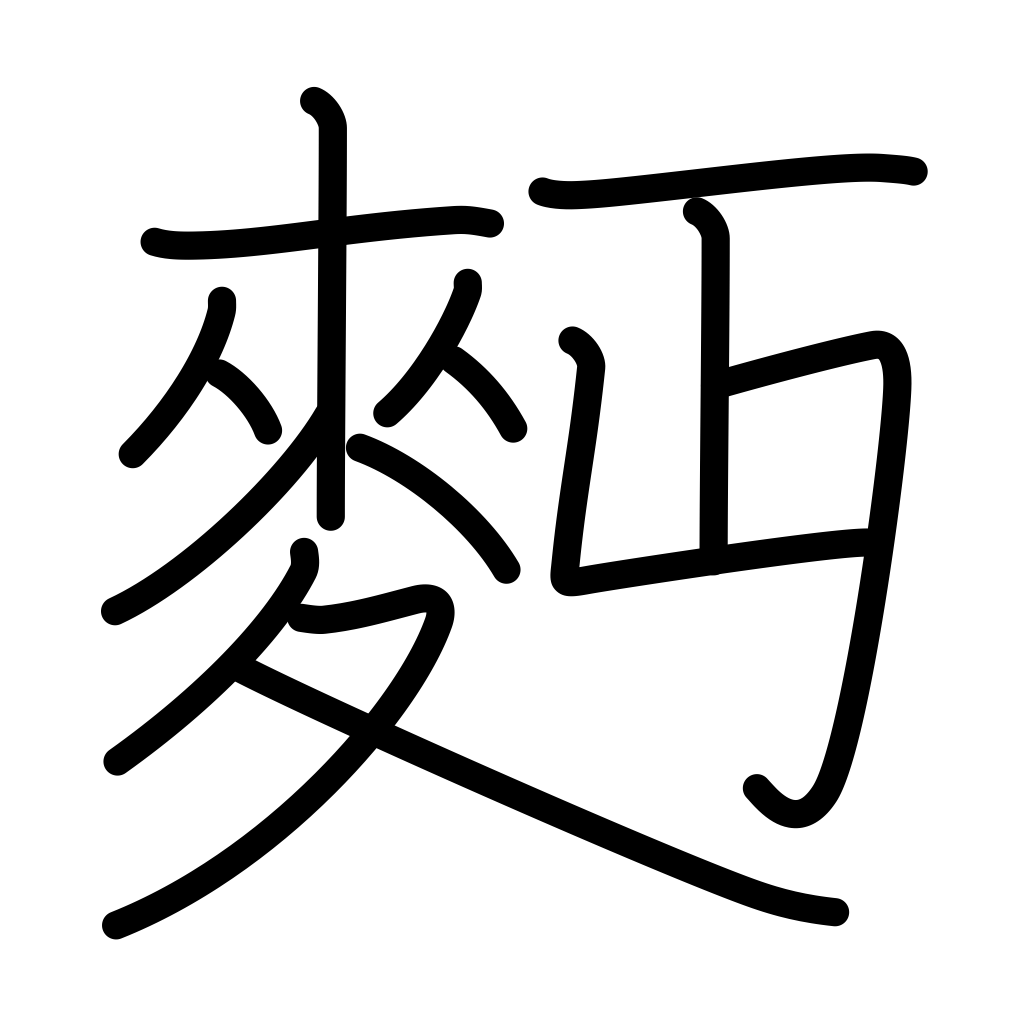
Meaning: noodles, wheat flour